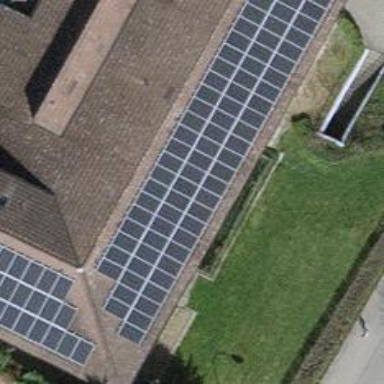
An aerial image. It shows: Solar power generator using photovoltaic panels.